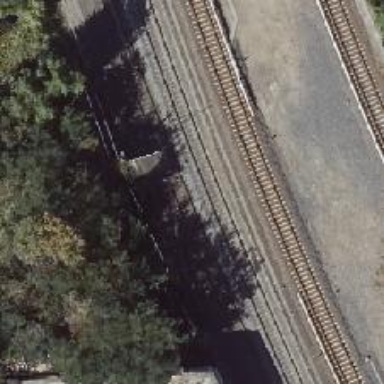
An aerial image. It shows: Railway track.